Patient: sex F, age 72
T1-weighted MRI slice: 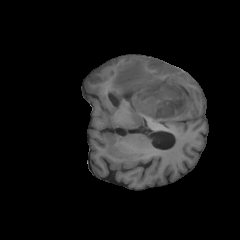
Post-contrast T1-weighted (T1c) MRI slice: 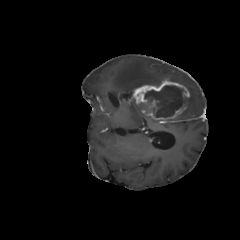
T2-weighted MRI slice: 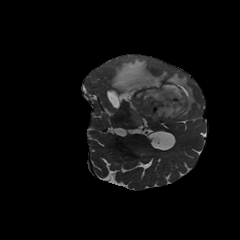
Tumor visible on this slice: yes
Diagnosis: Glioblastoma, IDH-wildtype
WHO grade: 4